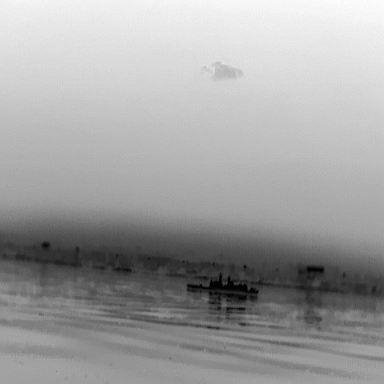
There is a warship in the infrared image.